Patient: sex M, age 30
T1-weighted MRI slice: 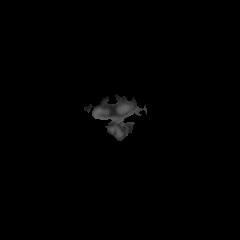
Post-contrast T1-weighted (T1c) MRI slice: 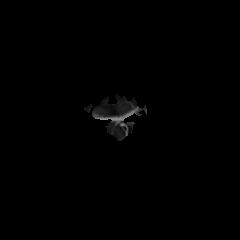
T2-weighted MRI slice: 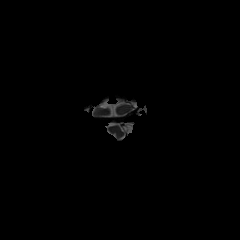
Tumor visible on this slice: no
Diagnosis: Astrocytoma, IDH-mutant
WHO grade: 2